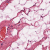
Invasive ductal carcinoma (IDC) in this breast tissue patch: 0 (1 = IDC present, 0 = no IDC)